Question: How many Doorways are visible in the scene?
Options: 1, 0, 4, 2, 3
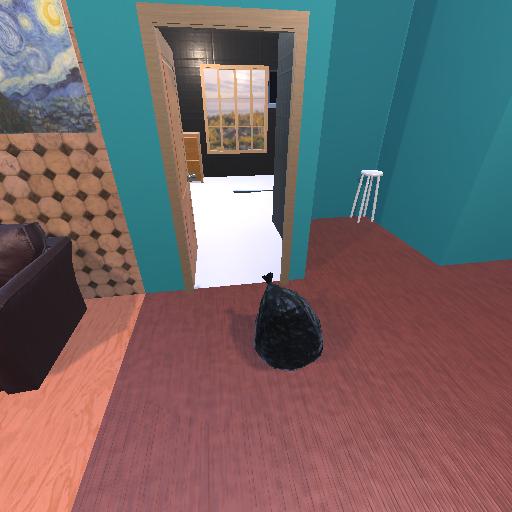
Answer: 1